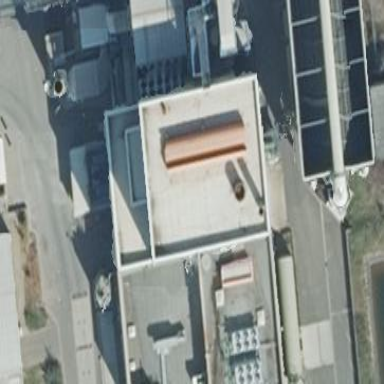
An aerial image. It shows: Generator is pictured.